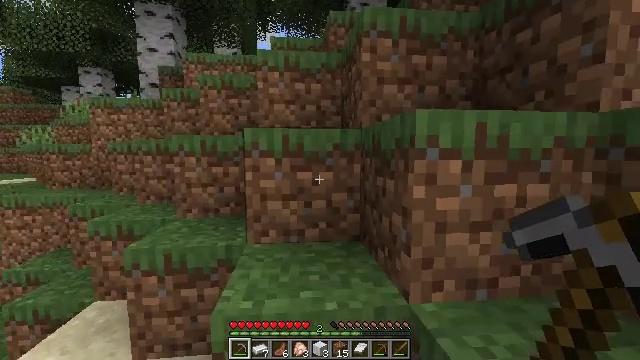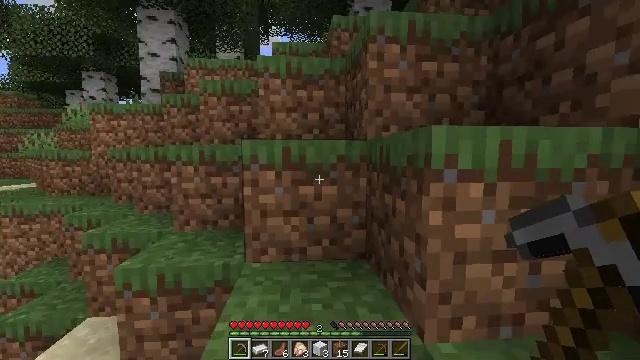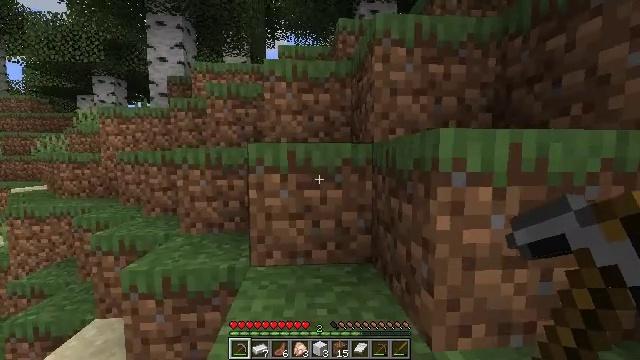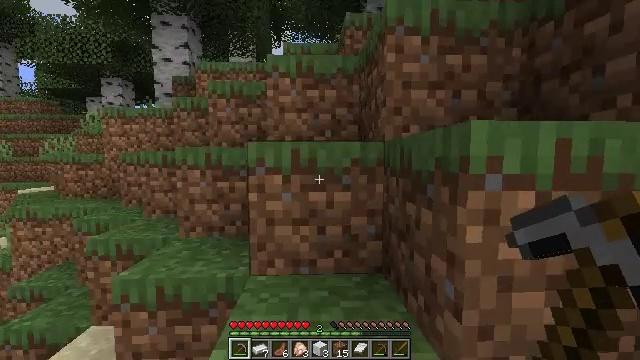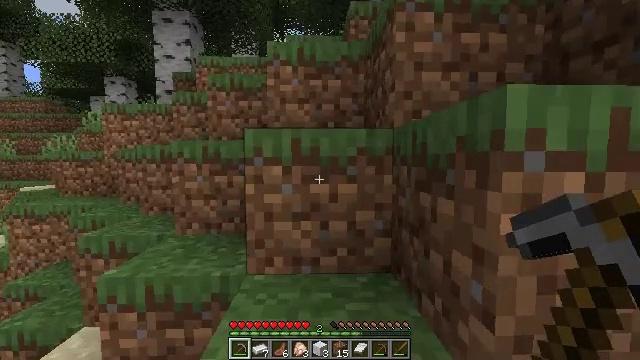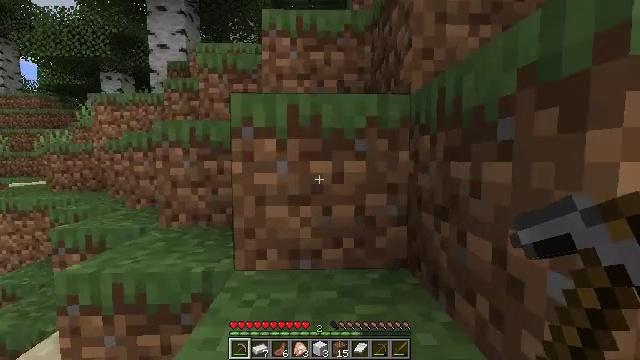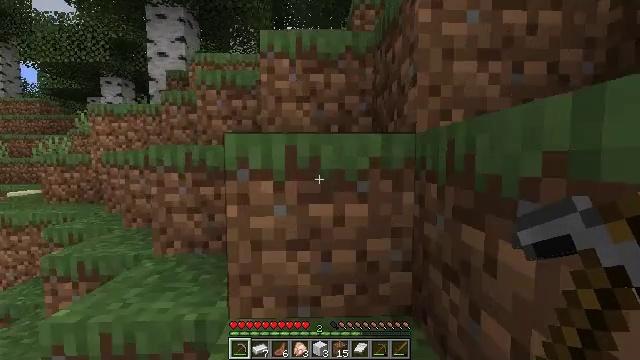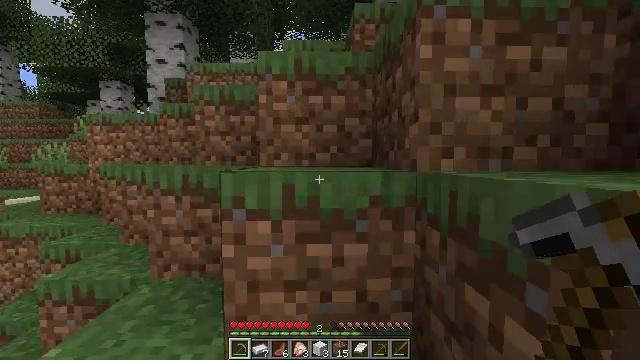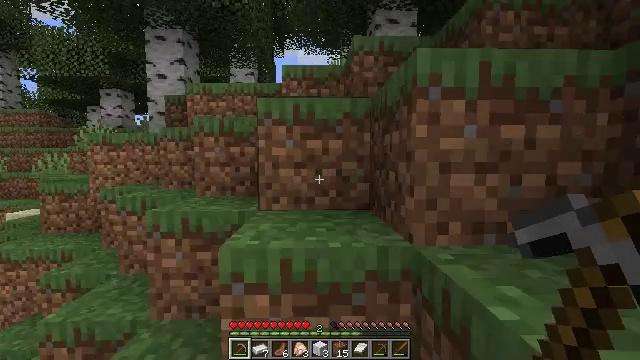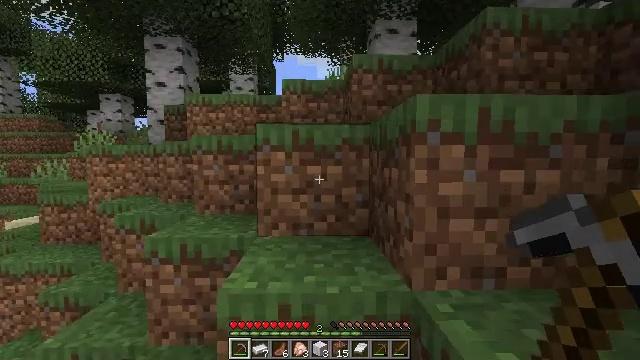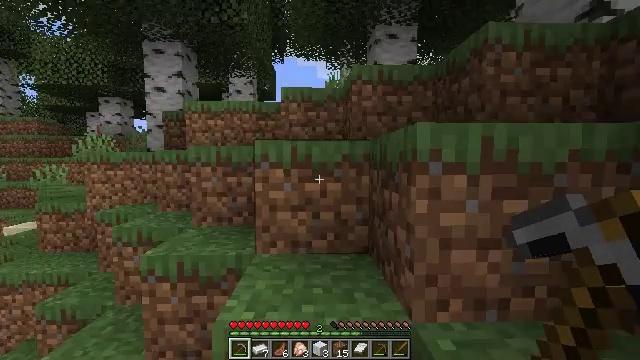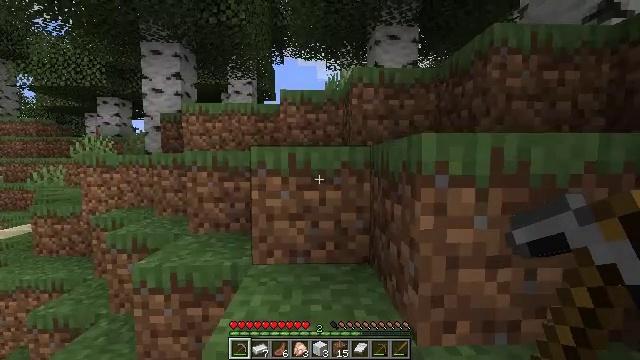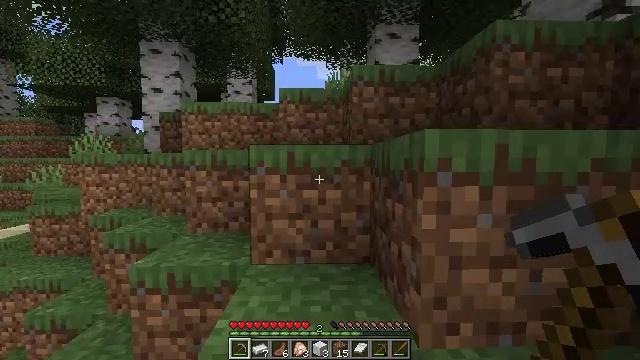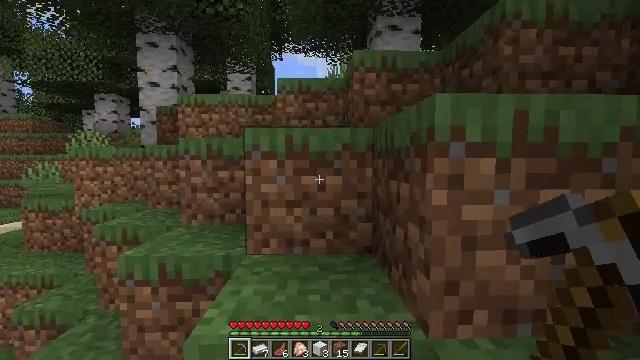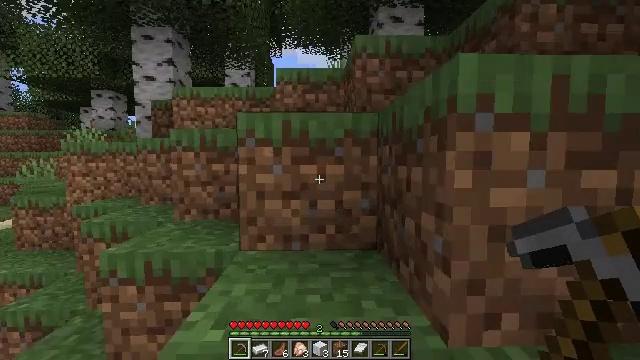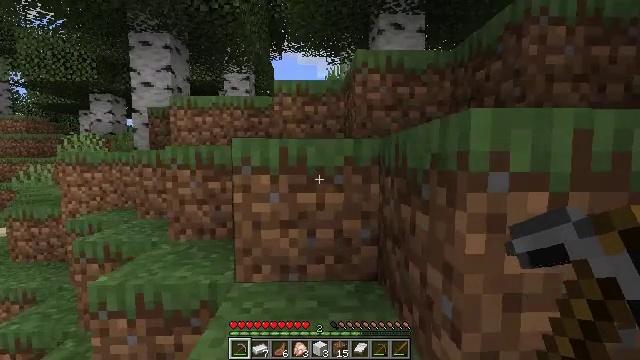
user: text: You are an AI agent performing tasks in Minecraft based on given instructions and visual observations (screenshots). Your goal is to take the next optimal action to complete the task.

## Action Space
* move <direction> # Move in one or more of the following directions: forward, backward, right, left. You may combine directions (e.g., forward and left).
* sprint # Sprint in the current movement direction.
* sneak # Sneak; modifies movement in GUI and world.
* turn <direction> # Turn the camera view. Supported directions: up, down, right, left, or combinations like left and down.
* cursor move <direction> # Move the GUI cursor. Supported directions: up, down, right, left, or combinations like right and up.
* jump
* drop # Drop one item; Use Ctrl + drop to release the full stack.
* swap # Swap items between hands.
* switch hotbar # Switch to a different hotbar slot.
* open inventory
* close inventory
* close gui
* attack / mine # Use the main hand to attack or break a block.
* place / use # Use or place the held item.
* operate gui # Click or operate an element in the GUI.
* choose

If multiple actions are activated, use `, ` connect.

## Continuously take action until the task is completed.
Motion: motion action
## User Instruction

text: Mine a chest to move it.
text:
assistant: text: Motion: move forward
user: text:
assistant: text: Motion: move forward, turn left
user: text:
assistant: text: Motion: move forward, turn left
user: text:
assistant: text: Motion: move forward
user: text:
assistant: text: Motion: move forward, jump
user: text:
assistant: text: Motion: move forward, jump
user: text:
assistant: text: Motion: move forward, jump
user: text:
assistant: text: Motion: move forward, jump
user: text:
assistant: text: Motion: move forward, jump
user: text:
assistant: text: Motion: move forward
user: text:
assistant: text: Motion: move forward
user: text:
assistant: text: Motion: move forward
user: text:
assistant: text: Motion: move forward
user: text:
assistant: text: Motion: move forward, jump
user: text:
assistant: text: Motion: move forward, jump
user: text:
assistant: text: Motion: move forward, jump
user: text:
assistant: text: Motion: move forward, jump
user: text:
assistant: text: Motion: move forward
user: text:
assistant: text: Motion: move forward
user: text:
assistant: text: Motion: move forward
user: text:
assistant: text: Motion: move forward
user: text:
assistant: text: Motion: move forward
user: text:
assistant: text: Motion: move forward, jump
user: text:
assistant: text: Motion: move forward, jump
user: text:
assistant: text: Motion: move forward, jump
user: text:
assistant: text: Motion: move forward, jump
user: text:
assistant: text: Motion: move forward, jump
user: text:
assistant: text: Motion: move forward
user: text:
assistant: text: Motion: move forward
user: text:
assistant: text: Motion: move forward